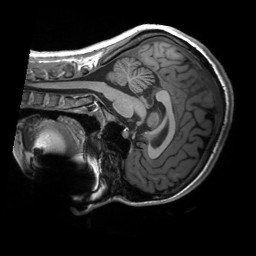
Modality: T1w
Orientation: sagittal
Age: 24
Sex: female
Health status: healthy
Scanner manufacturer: siemens
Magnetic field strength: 3 T
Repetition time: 2.3 s
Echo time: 0.00232 s